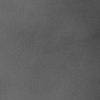
Atmospheric dust classification: dusty